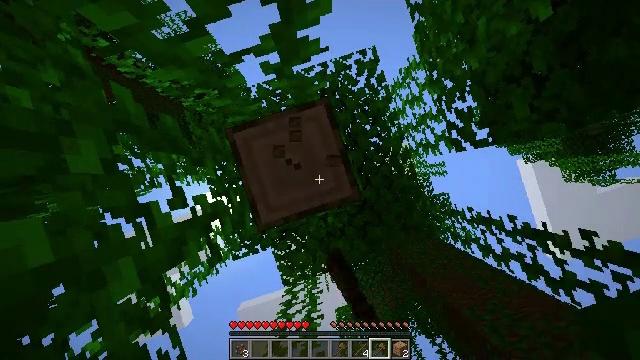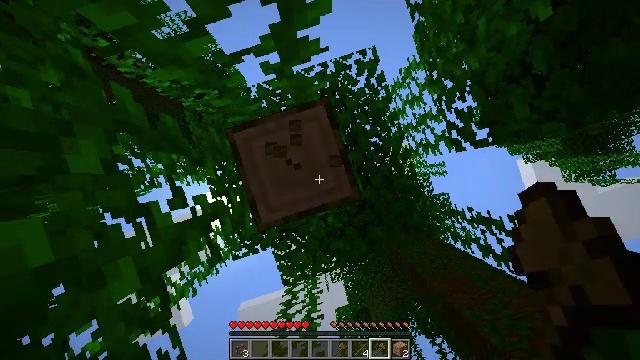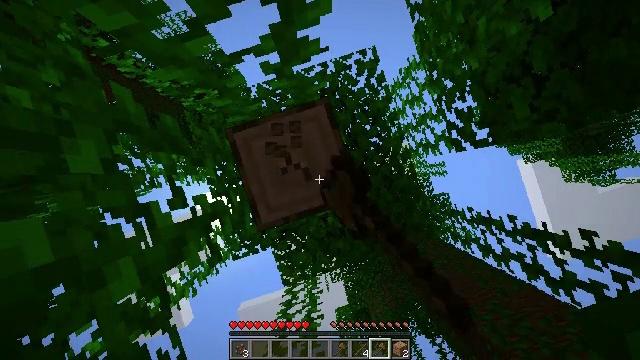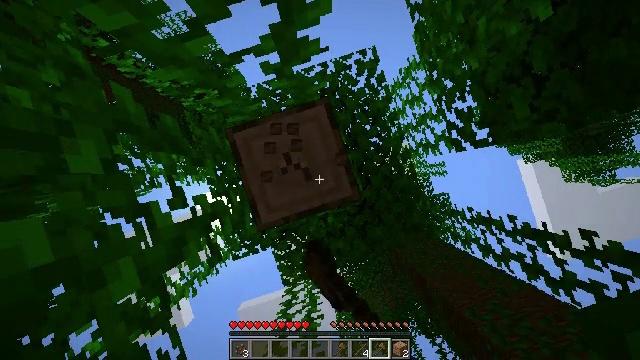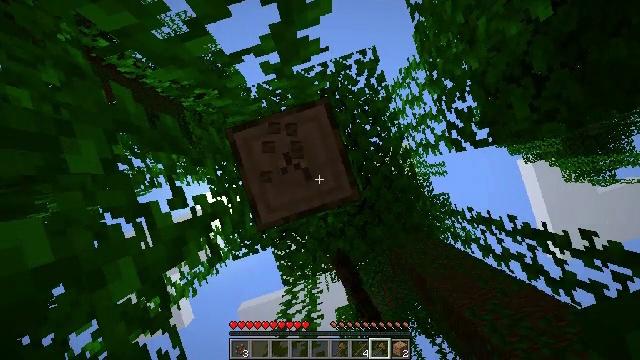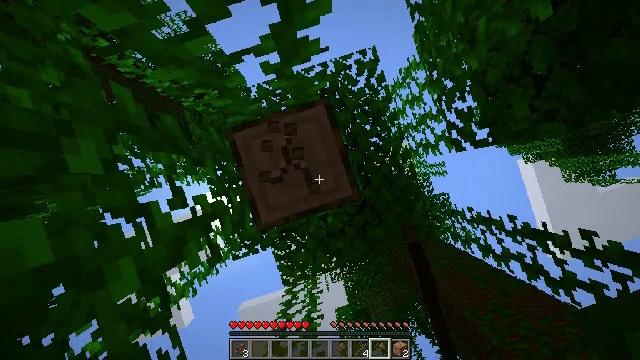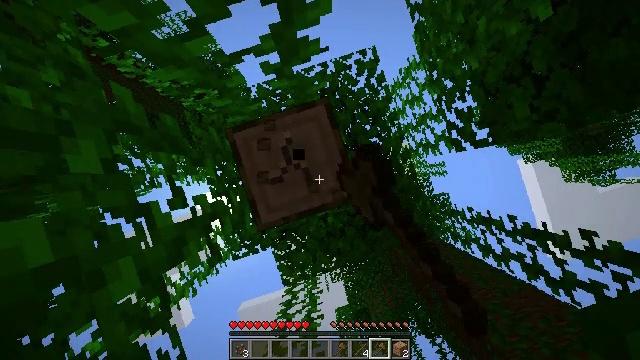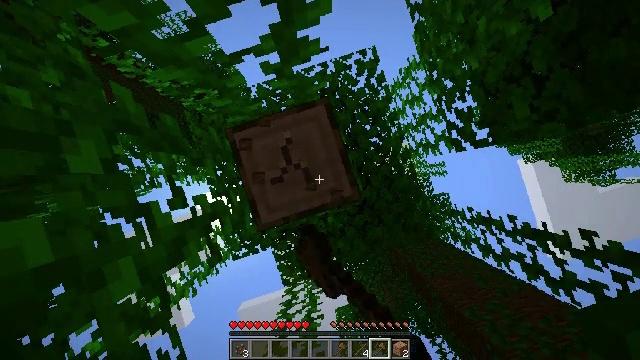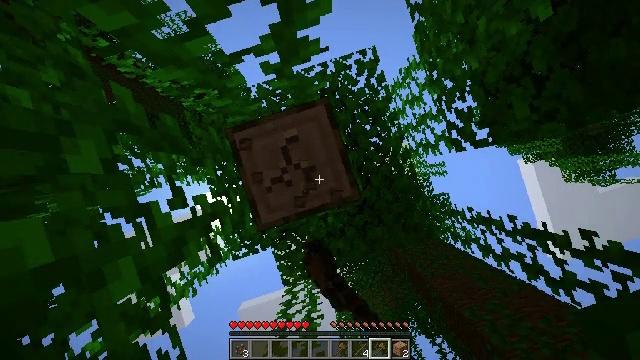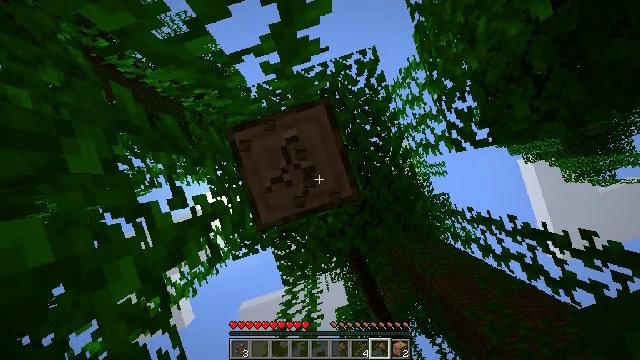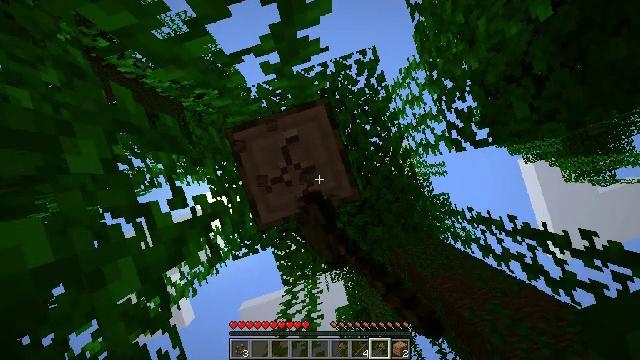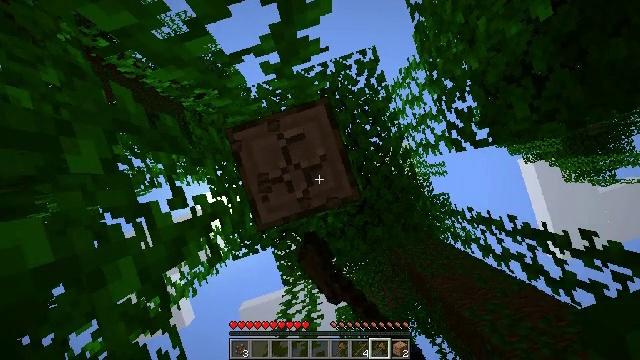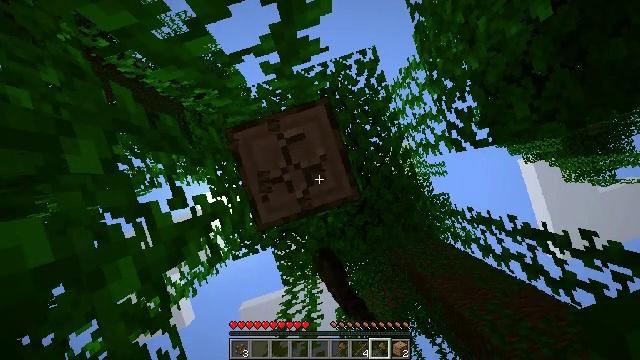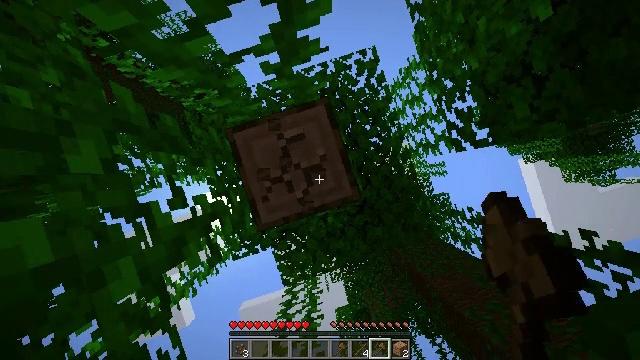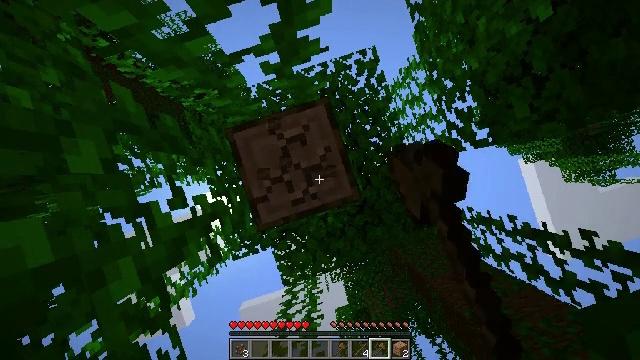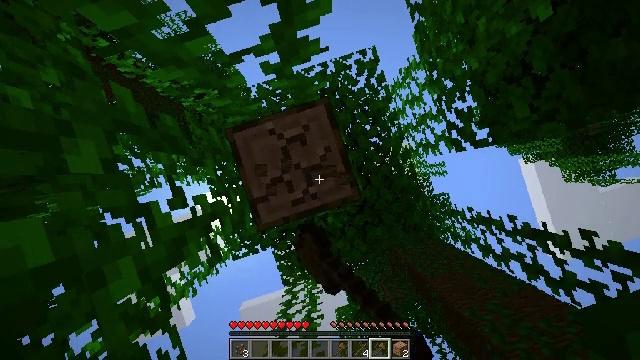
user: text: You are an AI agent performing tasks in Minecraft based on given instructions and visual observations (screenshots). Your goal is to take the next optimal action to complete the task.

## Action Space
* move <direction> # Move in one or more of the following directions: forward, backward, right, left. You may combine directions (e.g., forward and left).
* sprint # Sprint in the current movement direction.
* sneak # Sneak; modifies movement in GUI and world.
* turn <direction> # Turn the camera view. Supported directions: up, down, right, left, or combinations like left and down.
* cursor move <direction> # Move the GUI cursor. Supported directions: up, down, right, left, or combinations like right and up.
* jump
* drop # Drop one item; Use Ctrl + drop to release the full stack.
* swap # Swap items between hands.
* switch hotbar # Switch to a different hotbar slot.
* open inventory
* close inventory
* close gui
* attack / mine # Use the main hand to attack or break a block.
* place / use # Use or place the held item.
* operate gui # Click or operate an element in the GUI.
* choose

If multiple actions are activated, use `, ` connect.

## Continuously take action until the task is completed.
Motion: motion action
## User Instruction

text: Chop down a jungle log from the jungle tree.
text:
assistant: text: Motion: attack / mine
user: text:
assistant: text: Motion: attack / mine
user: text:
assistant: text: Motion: attack / mine
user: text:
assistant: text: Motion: attack / mine
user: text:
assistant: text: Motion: attack / mine
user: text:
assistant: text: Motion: attack / mine
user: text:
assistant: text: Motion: attack / mine
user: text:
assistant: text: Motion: attack / mine
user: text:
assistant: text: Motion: attack / mine
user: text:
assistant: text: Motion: attack / mine
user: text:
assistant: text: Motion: attack / mine
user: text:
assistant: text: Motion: attack / mine
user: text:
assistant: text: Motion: attack / mine
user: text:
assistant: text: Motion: attack / mine
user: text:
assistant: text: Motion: attack / mine
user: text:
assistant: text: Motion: attack / mine
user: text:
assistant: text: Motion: attack / mine
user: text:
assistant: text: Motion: attack / mine
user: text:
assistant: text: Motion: attack / mine
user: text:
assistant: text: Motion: attack / mine
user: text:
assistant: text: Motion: attack / mine
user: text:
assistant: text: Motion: attack / mine
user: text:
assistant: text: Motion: attack / mine
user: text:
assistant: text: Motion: attack / mine
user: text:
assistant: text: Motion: attack / mine
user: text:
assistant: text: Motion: attack / mine
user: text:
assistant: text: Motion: attack / mine
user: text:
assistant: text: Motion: attack / mine
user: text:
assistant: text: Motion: attack / mine
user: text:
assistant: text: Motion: attack / mine